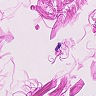
Metastatic tissue present: no